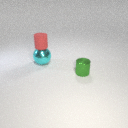
small red rubber cylinder above large cyan metal sphere